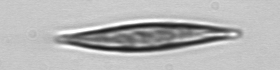
Label: Pleurosigma